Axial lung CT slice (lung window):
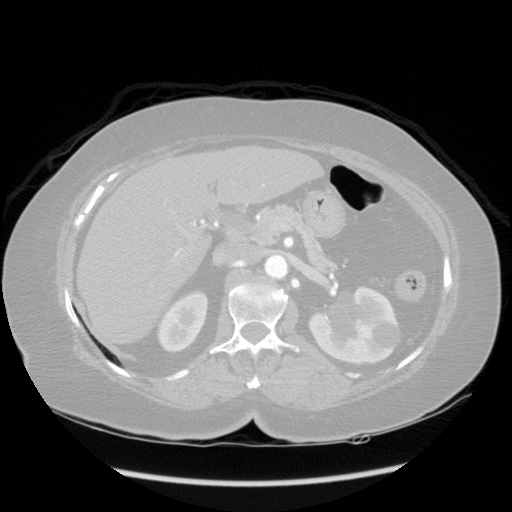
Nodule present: no